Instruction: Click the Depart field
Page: home
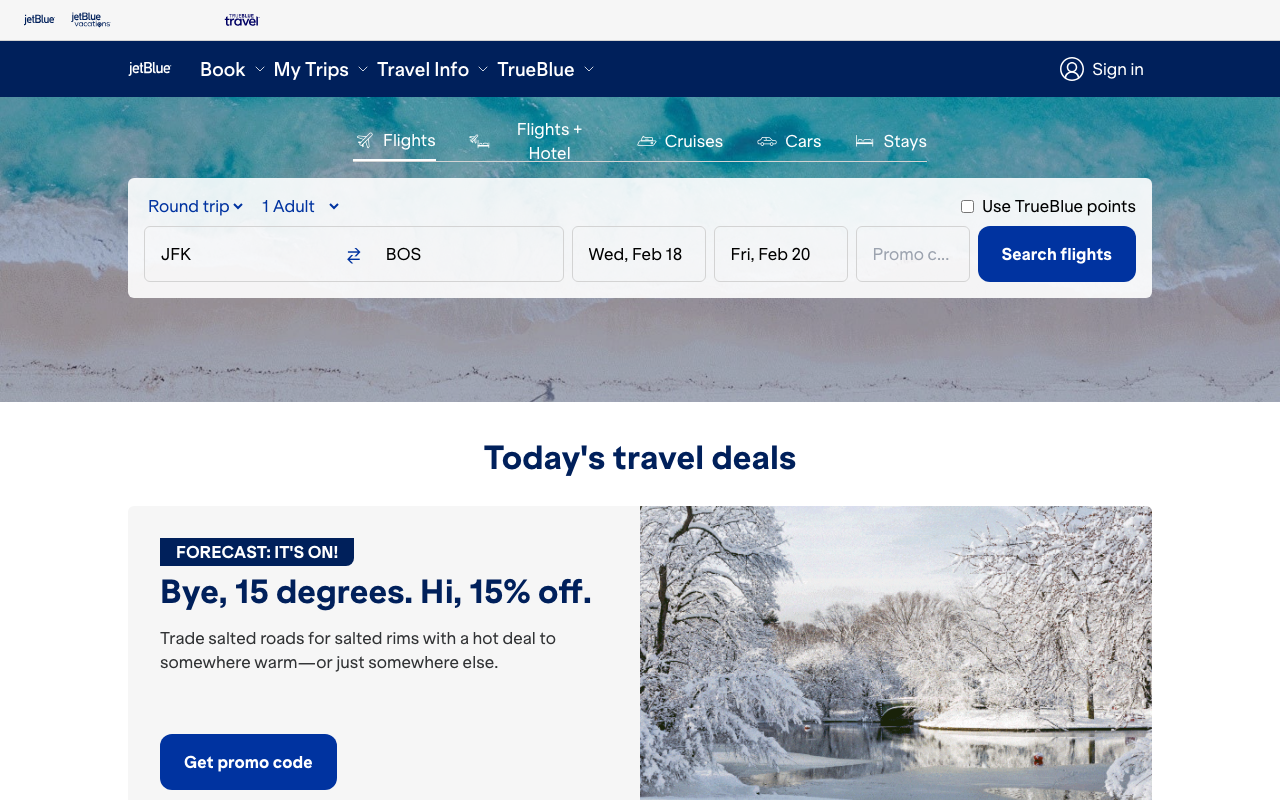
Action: click